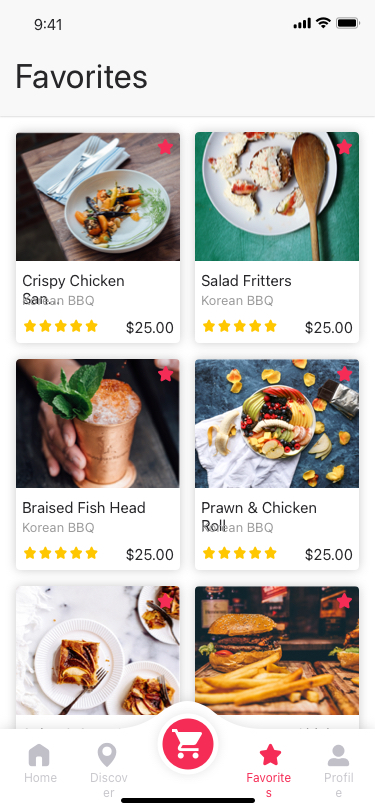
Text in this UI design:
Crispy Chicken San...
Korean BBQ
$25.00
Braised Fish Head
Korean BBQ
$25.00
Salad Fritters
Korean BBQ
$25.00
Prawn & Chicken Roll
Korean BBQ
$25.00
Spicy & Sour Clams
Korean BBQ
$25.00
Black Pepper Chicken
Korean BBQ
$25.00
Favorites